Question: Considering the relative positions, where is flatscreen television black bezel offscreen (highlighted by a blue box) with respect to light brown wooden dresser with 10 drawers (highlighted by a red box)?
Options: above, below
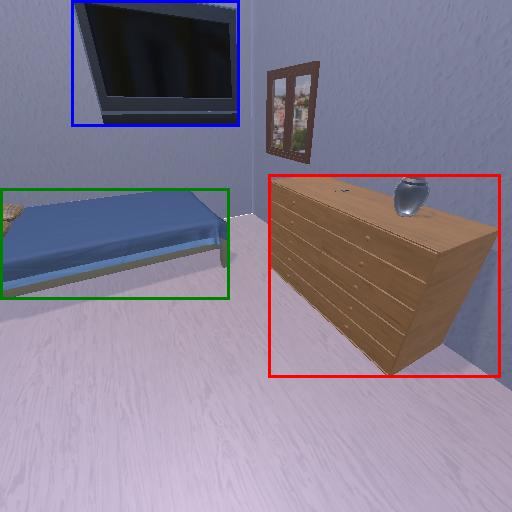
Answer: above